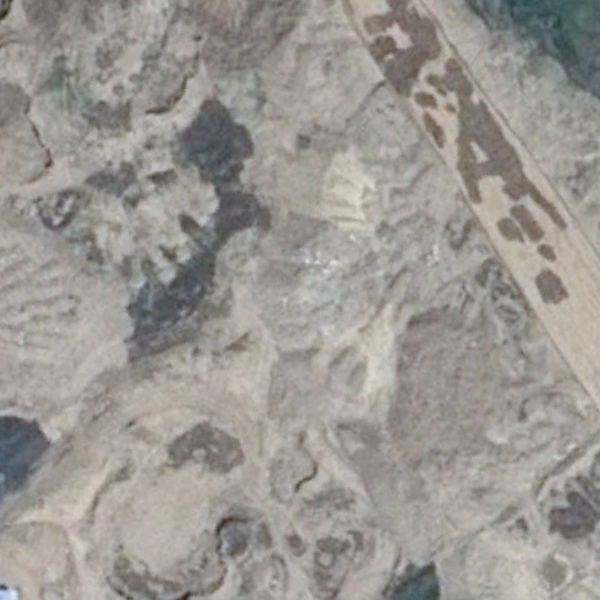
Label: BareLand